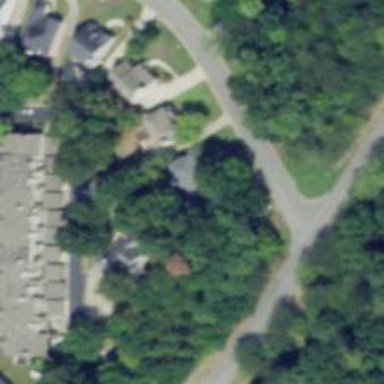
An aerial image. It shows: Neighborhood.